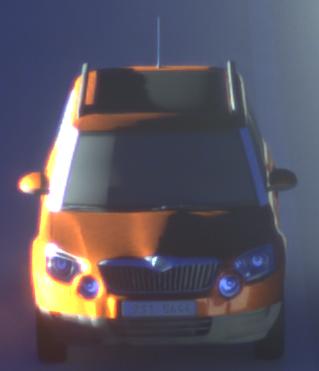
Make: Skoda
Model: Yeti 1.2 TSI
Detailed model: Yeti
Model produced from: 2009/11
Model produced until: 2011/10
Doors: 5
Color: orange
Road condition: dry road
Daytime: sunrise or sunset
Contrast: high contrast